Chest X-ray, AP view. Patient: 49 years old, sex M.
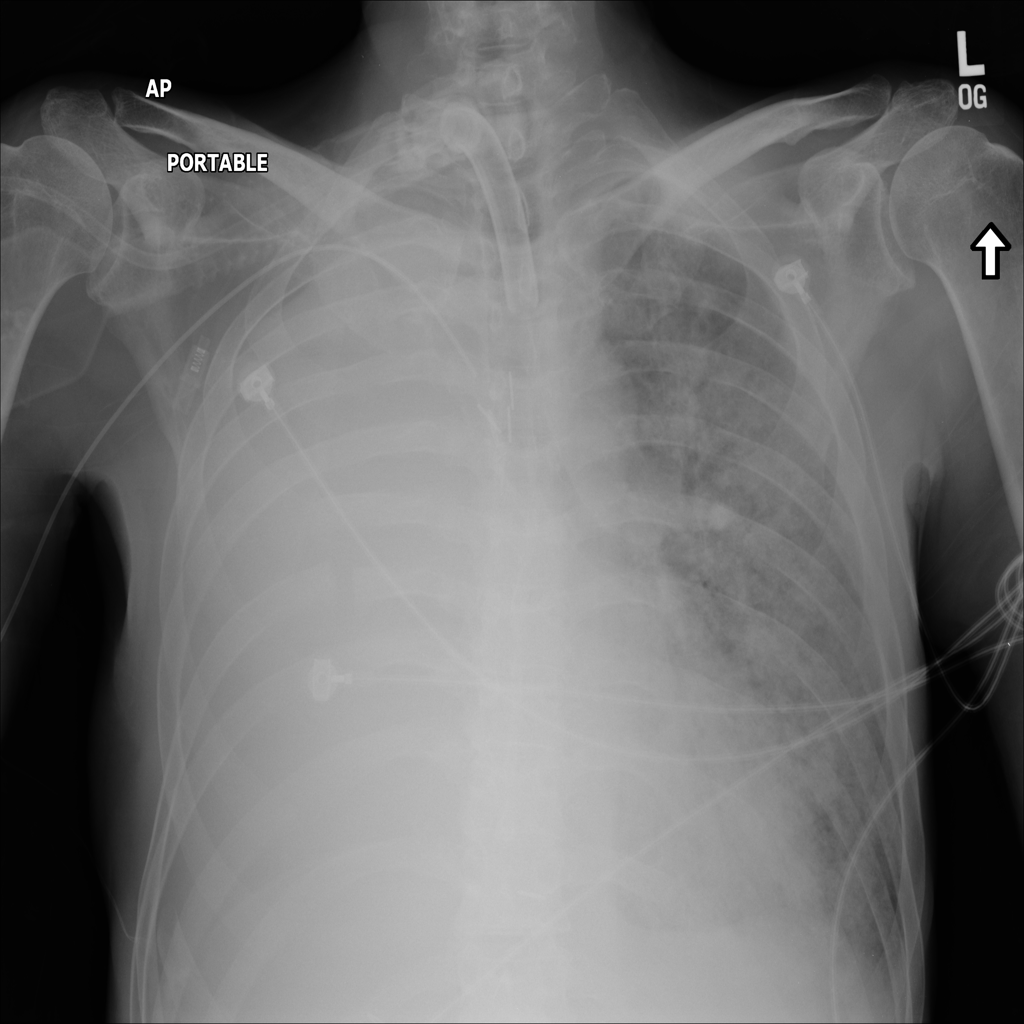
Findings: No Finding